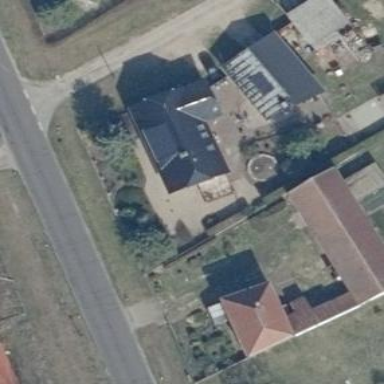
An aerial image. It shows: Building with half-hipped roof.